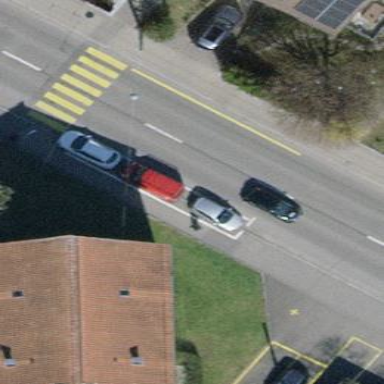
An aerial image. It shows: Parking lane.